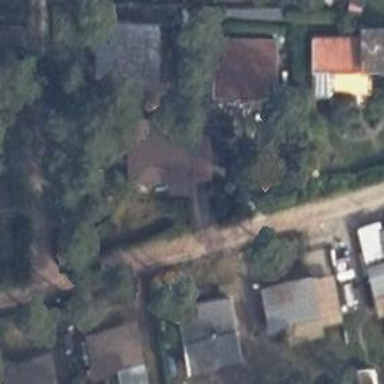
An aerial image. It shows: Residential road with dirt surface.